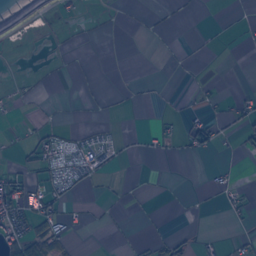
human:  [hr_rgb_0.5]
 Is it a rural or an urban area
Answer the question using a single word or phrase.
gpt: urban

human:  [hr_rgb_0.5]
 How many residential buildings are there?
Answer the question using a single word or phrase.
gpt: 663

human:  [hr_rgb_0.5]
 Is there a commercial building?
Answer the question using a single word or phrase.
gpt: yes

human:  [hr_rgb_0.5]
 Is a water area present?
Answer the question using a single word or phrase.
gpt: yes

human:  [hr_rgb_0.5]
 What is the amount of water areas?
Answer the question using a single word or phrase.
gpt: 24

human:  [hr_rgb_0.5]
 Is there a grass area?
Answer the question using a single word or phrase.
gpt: yes

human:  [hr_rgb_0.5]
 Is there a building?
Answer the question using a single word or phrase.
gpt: yes

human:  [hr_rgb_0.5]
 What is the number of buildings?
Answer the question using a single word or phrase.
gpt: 731

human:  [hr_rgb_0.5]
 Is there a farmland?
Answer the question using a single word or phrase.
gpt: yes

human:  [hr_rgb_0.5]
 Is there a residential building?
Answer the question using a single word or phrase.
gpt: yes

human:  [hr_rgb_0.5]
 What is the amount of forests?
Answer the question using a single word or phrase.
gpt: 57

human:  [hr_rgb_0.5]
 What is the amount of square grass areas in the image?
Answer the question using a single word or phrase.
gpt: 0

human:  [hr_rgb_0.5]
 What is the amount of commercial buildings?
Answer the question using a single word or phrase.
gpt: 62

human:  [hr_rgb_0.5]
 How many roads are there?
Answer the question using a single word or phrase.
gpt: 194

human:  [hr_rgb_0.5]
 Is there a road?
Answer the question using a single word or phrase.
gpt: yes

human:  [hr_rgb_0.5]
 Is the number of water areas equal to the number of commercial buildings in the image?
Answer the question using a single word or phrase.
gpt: no

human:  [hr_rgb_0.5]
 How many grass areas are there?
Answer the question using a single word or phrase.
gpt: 91

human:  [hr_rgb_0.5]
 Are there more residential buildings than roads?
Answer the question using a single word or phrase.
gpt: yes

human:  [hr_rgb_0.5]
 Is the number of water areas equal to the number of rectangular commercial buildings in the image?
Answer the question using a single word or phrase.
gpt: no

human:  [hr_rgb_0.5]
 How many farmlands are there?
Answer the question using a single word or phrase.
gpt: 78

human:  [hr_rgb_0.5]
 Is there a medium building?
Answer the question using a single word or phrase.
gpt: yes

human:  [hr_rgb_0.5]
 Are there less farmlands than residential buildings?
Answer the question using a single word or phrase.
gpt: yes

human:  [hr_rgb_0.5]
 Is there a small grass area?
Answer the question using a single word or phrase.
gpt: yes

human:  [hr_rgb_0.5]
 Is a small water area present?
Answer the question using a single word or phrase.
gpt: yes

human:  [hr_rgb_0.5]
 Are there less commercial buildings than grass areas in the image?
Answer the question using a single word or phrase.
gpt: yes

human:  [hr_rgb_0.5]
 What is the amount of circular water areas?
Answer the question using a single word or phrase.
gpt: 8

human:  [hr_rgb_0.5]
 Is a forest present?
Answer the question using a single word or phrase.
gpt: yes

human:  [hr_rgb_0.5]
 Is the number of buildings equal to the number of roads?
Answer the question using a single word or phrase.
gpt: no

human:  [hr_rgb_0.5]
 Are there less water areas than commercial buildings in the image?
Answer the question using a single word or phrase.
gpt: yes

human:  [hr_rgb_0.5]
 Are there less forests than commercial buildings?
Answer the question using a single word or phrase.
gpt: yes

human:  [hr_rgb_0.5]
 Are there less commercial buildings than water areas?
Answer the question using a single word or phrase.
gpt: no

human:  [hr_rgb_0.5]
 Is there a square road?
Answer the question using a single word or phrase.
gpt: no

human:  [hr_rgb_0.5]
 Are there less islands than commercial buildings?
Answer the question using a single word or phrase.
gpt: yes

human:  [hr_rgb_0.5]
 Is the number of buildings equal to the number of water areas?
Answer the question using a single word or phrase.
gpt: no

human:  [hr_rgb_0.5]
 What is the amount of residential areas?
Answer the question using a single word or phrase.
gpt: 1

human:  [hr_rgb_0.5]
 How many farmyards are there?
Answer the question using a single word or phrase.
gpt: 3

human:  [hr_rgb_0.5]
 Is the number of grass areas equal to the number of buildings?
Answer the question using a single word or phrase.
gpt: no

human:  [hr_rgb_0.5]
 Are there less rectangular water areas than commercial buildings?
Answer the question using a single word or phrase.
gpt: yes

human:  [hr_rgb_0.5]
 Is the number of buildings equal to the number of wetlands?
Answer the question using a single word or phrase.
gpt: no

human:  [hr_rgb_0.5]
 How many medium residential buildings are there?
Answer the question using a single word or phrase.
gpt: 3

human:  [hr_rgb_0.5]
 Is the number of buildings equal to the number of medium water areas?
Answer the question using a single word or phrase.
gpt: no

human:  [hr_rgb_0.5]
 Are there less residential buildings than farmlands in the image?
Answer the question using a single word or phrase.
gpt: no

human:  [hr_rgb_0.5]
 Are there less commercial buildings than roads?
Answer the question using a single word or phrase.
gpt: yes

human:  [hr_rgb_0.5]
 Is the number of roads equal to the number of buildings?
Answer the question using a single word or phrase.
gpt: no

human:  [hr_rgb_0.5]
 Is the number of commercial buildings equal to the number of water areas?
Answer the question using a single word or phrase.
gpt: no

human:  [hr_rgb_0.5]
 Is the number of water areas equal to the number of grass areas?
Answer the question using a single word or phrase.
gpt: no

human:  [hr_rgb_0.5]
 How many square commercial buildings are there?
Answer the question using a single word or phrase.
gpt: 0

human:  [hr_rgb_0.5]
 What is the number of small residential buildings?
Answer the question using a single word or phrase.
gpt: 660

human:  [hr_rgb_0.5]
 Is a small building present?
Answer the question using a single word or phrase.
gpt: yes

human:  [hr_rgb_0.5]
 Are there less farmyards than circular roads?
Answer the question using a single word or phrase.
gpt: no

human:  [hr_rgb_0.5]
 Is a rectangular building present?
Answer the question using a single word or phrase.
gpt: yes

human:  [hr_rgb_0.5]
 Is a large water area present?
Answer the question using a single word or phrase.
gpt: yes

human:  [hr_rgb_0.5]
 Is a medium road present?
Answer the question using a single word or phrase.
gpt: no

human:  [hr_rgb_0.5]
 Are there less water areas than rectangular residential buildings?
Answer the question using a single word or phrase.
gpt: yes

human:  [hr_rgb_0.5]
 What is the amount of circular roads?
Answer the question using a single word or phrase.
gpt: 0

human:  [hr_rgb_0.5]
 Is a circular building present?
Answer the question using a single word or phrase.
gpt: yes

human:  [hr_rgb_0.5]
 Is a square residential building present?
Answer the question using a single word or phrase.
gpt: yes

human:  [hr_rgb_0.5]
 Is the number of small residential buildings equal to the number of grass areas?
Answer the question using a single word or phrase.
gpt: no

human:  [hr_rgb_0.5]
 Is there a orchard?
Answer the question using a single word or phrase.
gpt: yes

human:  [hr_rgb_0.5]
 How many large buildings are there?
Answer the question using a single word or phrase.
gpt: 0

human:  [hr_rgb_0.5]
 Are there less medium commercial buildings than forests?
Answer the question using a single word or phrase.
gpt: yes

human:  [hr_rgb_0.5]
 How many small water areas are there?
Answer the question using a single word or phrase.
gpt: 14

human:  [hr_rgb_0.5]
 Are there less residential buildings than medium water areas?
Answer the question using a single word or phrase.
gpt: no

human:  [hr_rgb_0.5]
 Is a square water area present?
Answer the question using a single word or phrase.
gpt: yes